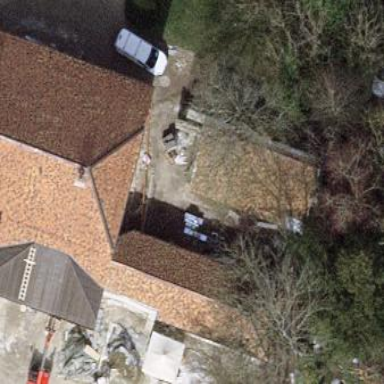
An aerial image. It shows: Shed.